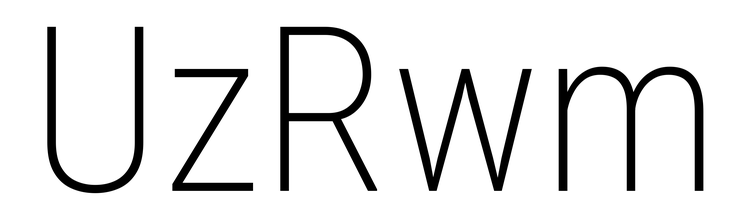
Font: Roboto_Condensed_ExtraLight